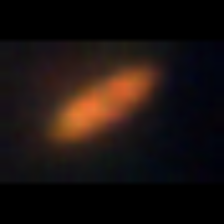
Taxon: Pennate
Group: Diatoms